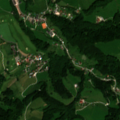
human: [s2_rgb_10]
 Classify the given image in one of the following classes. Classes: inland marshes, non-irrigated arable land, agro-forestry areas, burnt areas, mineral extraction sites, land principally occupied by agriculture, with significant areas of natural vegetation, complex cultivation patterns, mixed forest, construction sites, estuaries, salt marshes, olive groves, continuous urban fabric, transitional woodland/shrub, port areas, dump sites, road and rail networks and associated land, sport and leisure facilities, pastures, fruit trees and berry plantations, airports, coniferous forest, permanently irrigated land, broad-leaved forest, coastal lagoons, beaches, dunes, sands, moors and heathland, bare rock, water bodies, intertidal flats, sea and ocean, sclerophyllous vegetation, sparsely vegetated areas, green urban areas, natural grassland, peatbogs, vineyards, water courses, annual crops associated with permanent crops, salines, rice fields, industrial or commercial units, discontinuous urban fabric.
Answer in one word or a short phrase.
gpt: discontinuous urban fabric, pastures, complex cultivation patterns, broad-leaved forest, mixed forest